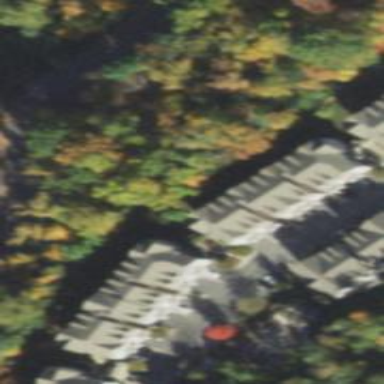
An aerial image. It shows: View of apartment building.